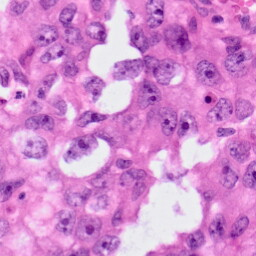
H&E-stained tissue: Lung